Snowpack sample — Loveland Pass, Silver Plume, Colorado, USA (12/14/25, 10:50 AM MST)
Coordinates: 39.664, -105.882
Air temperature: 36 °F
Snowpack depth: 67 cm
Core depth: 10 cm
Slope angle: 6°, slope face: 326°
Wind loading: low
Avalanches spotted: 0
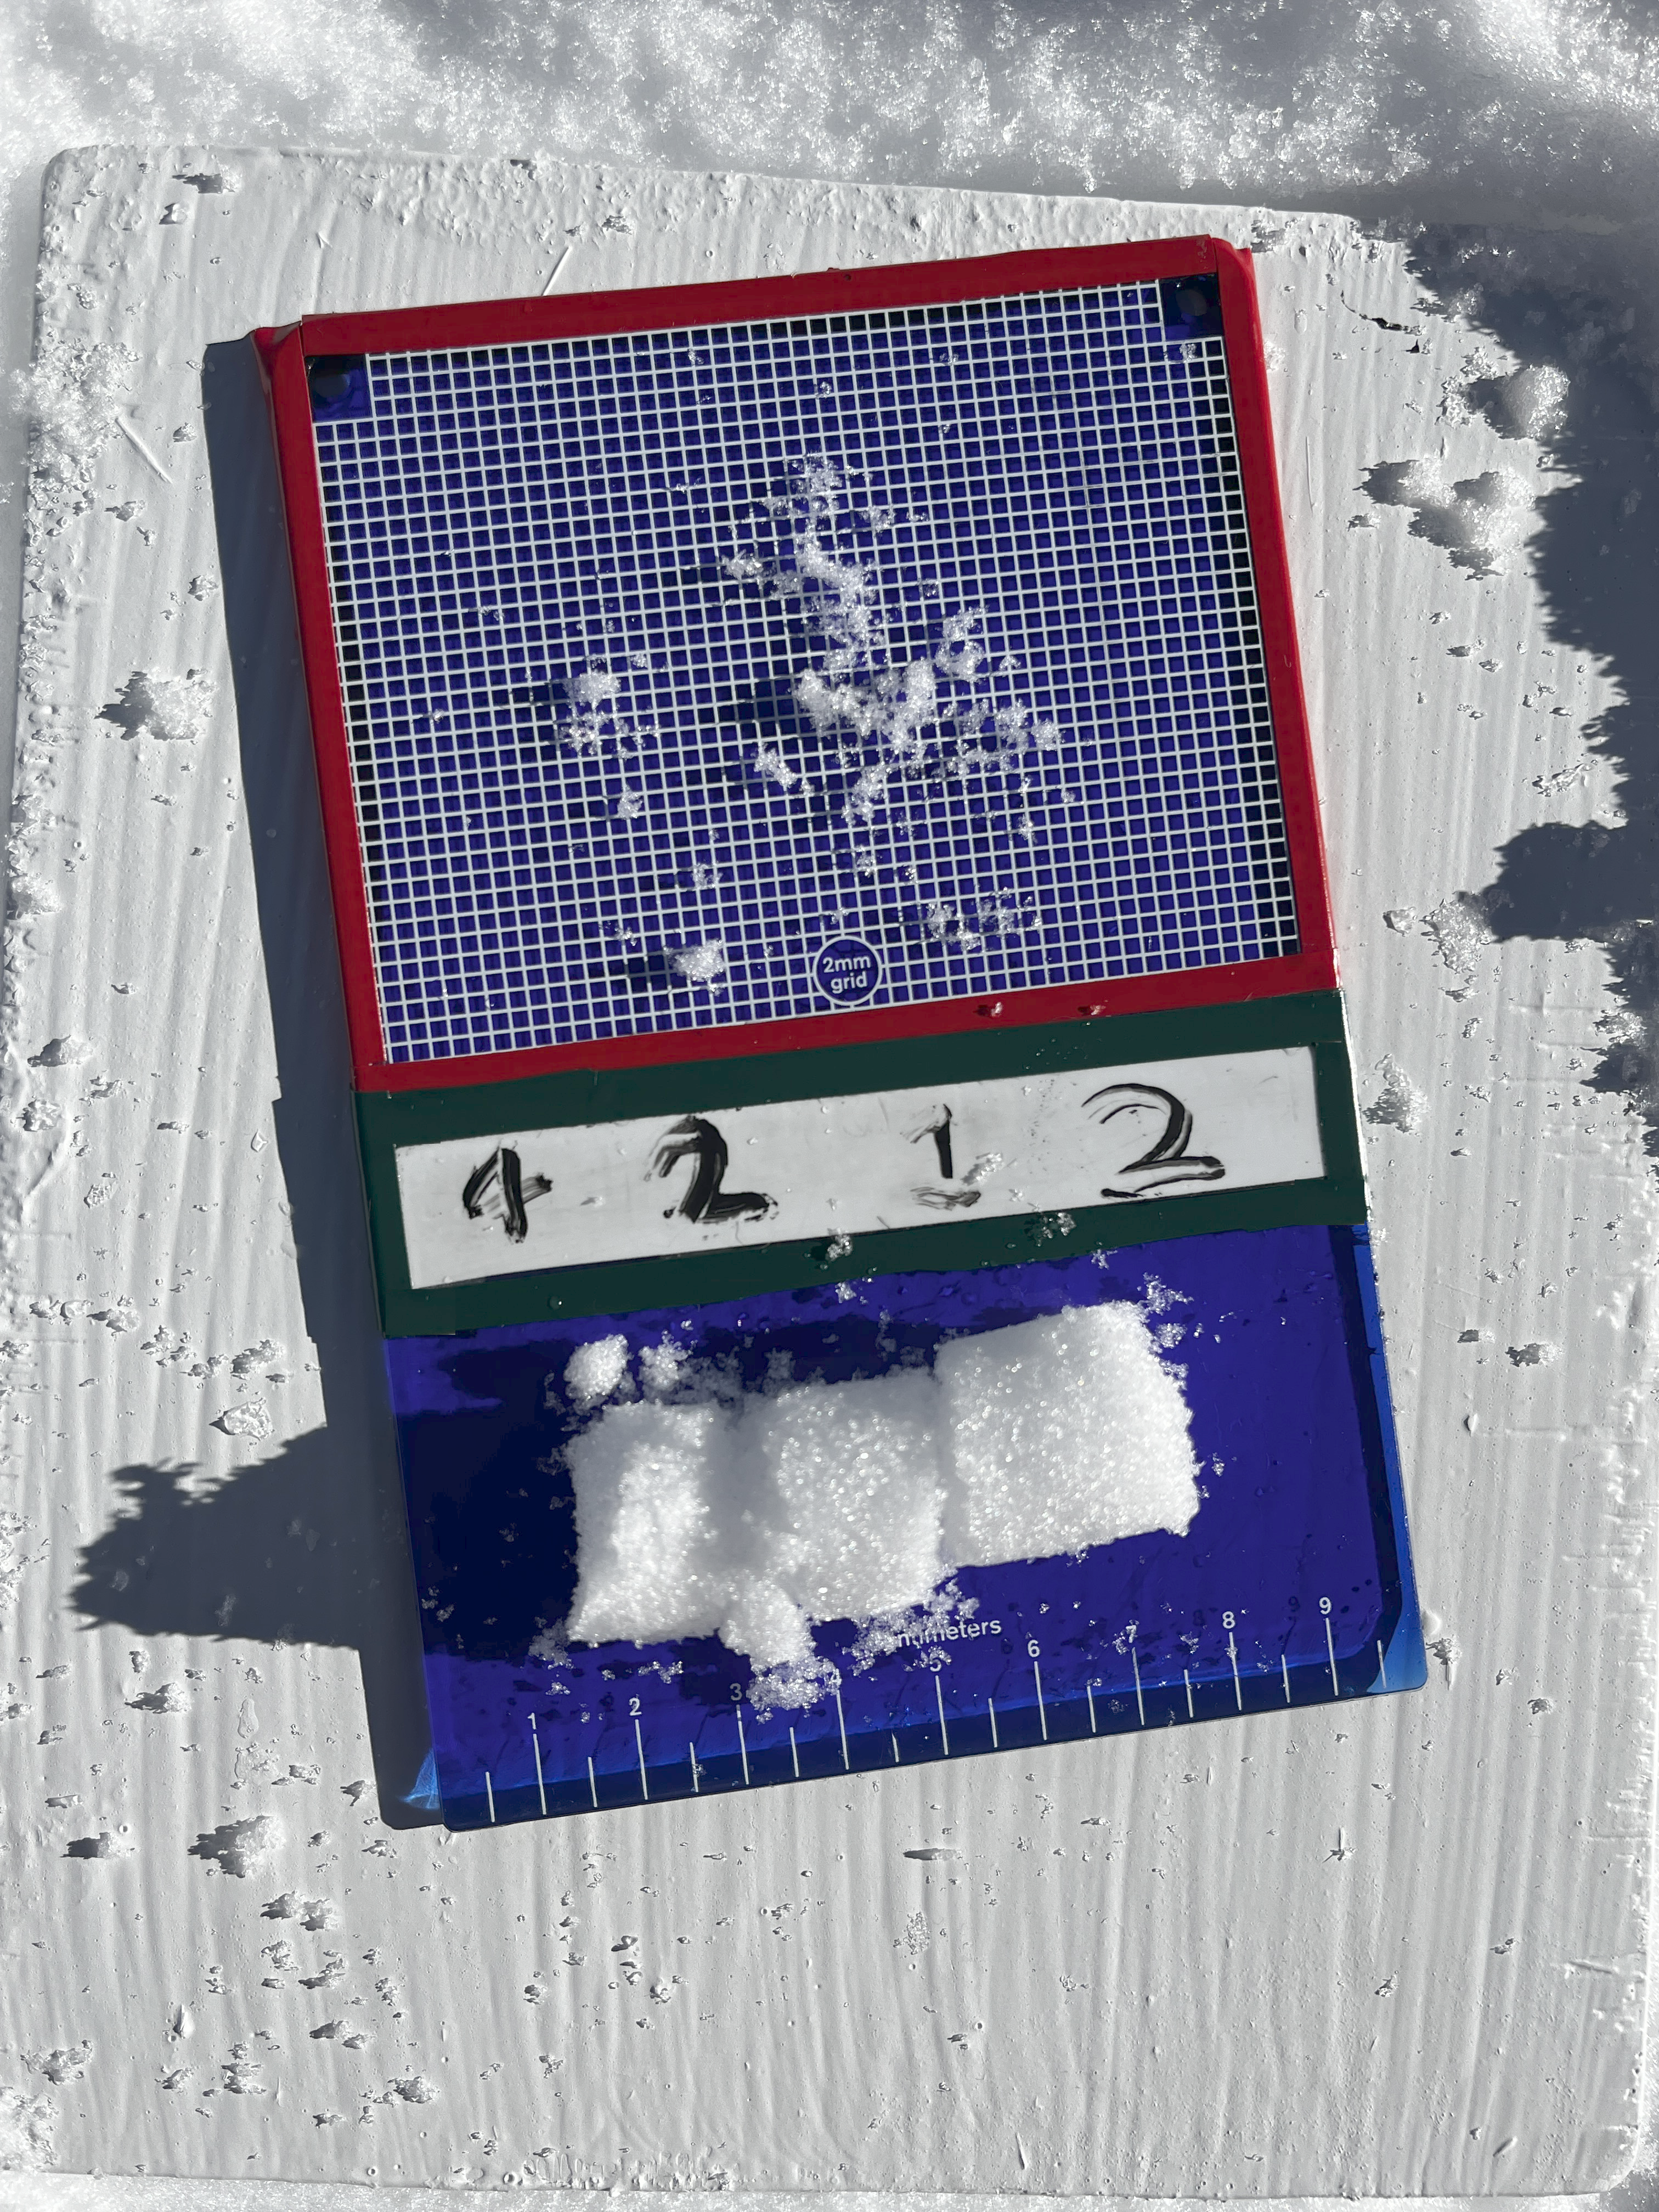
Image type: crystal_card
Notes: No avalanches spotted, very late start to the season with minimal snowpack